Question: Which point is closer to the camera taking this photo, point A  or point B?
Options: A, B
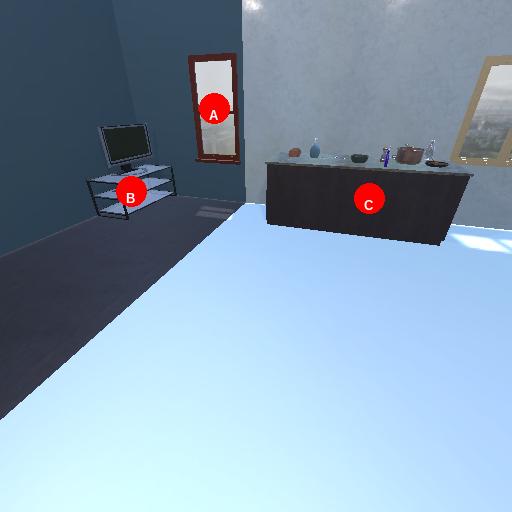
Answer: A